Question: I have 3 columns with the following name:
, and .
I want to obtain in another sheet two tables having two compulsory condition (min and max calculated using and ):
the name of the first table to be taken from the column with and this table has two partition.
the first partition named max, is calculating the max for '30_-20, 40_-20, 50_-20, 30_22, 40_22, 50_22, 30_60, 40_60, 50_60' and second partition named min, is calculating the min for '30_-20, 40_-20, 50_-20, 30_22, 40_22, 50_22, 30_60, 40_60, 50_60'.
What I want to say can be viewed in the following picture.

I need this for my job, and I don't know anything about macros. I think it will be necessary to learn macros.
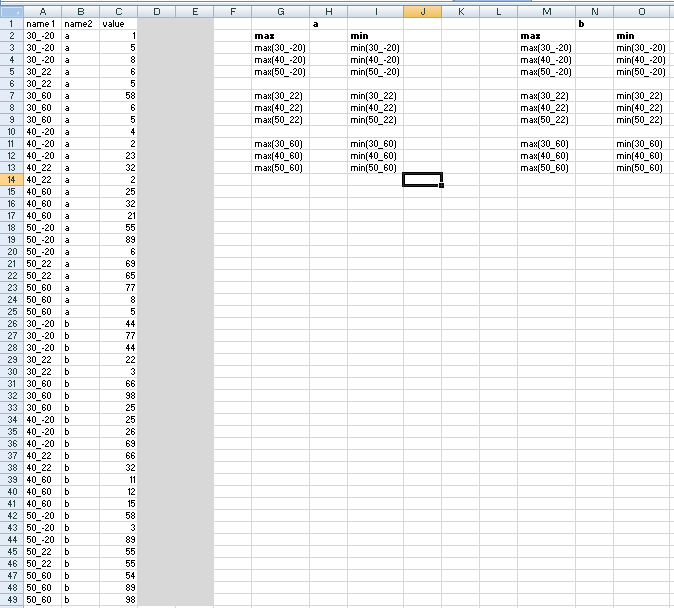
Answer: Given a layout on a single worksheet similar to your sample image.

The standard formula(s) for G3, I3, M3 and O3 are:
'''
=MAX(INDEX($C$2:$C$999*($A$2:$A$999=H3)*($B$2:$B$999=H$1), , ))
=MIN(INDEX($C$2:$C$999+(($A$2:$A$999<>H3)+($B$2:$B$999<>H$1))*1E+99, , ))
=MAX(INDEX($C$2:$C$999*($A$2:$A$999=N3)*($B$2:$B$999=N$1), , ))
=MIN(INDEX($C$2:$C$999+(($A$2:$A$999<>N3)+($B$2:$B$999<>N$1))*1E+99, , ))
'''
Fill down as necessary. It is usually easier to reference a cell containing a value (e.g. ) than repeatedly hardcoding the value into a variety of similar formulas. I've used H3:H5 and N3:N5 for the column A values.
See <URL>.